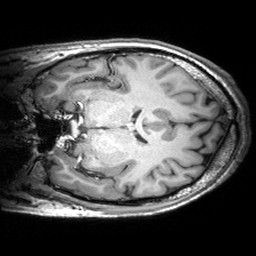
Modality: T1w
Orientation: coronal
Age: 22
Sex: male
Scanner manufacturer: siemens
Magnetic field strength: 3 T
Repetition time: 2.53 s
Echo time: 0.00299 s